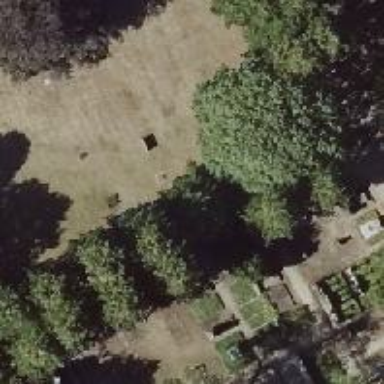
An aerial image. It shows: Historic tomb in the cemetery.